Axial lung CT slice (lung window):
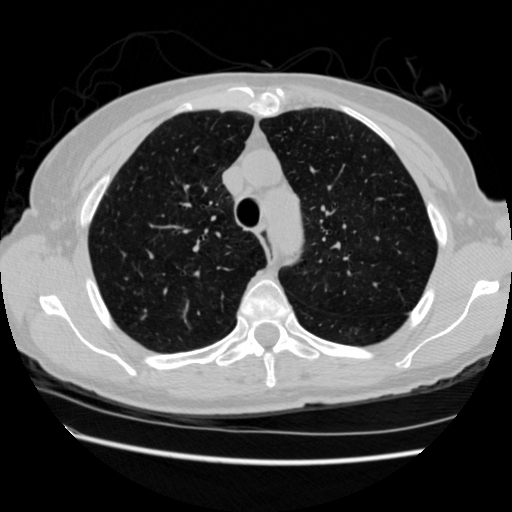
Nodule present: no